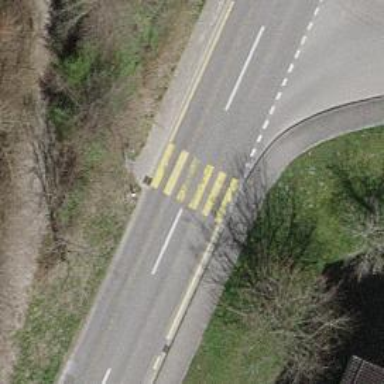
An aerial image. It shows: Marked crossing on the road.